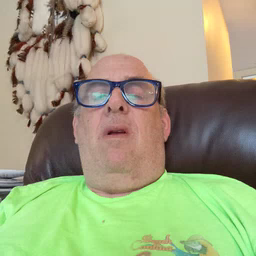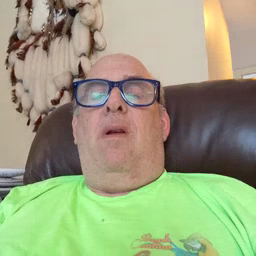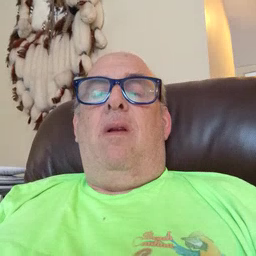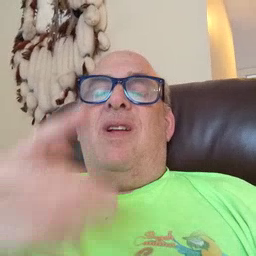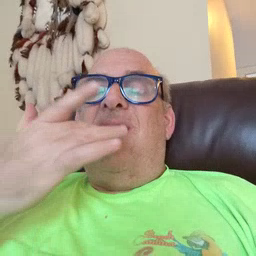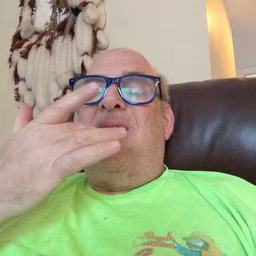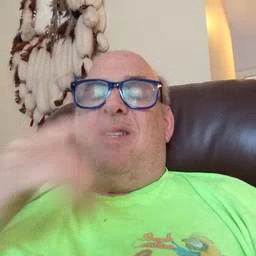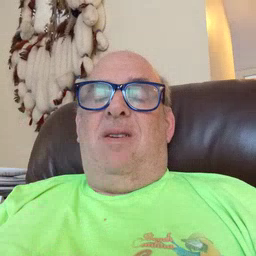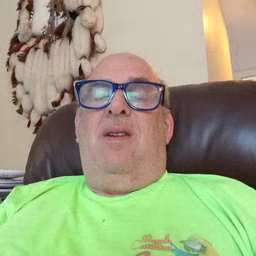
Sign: taste